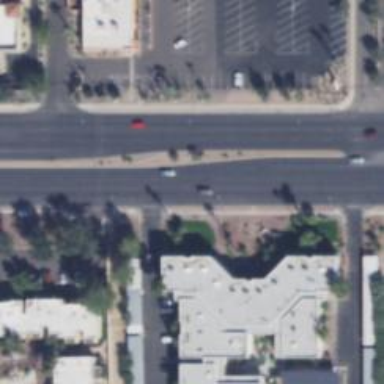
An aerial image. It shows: Unmarked crossing on the road.